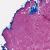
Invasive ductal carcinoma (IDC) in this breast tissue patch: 0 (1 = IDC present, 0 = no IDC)